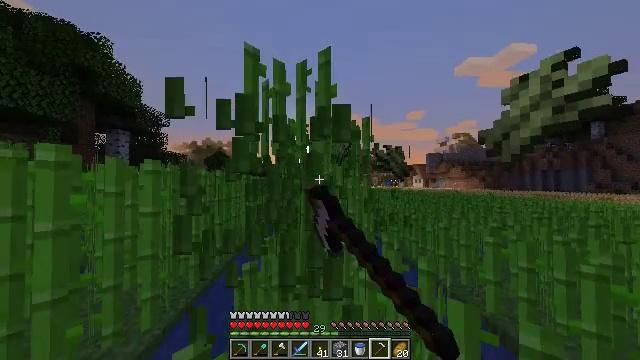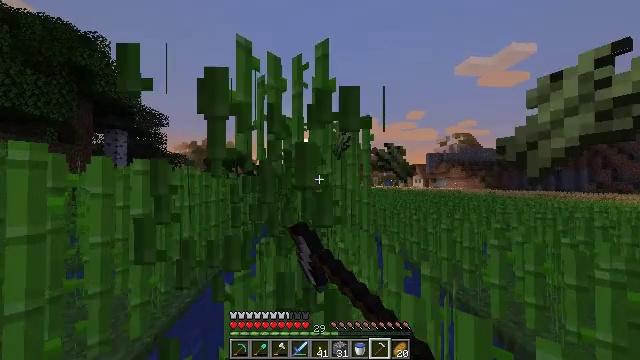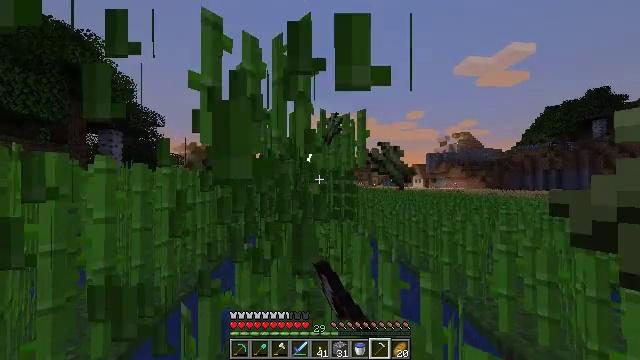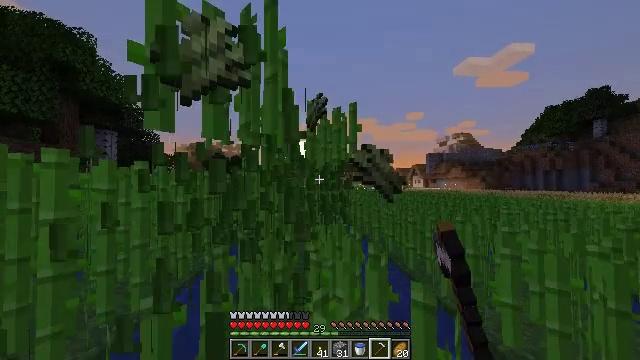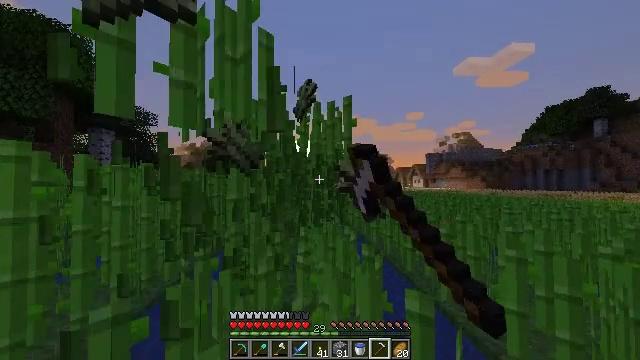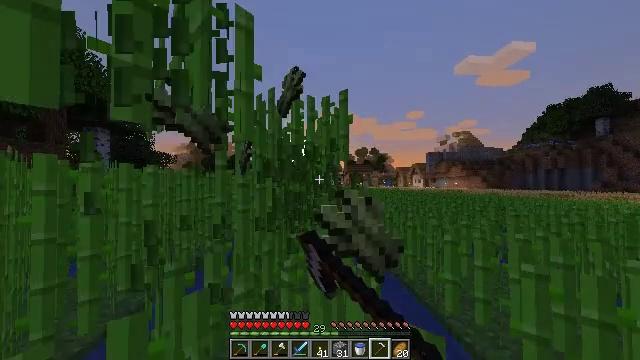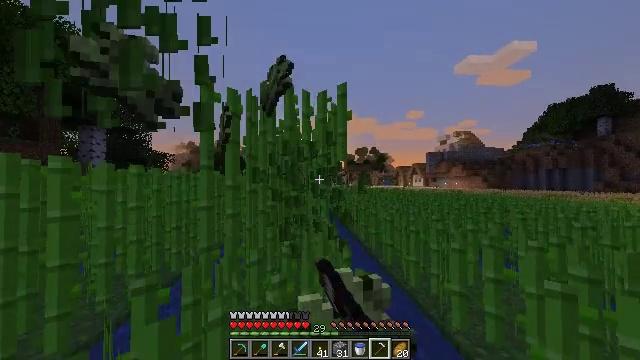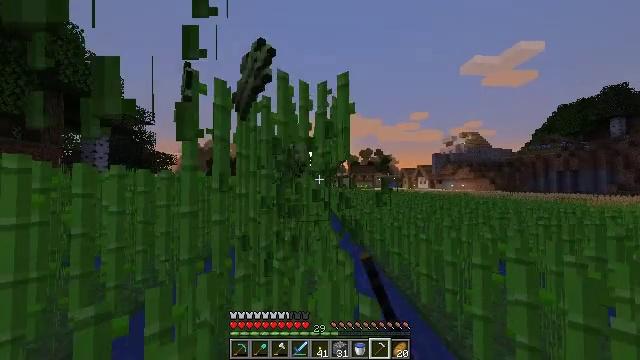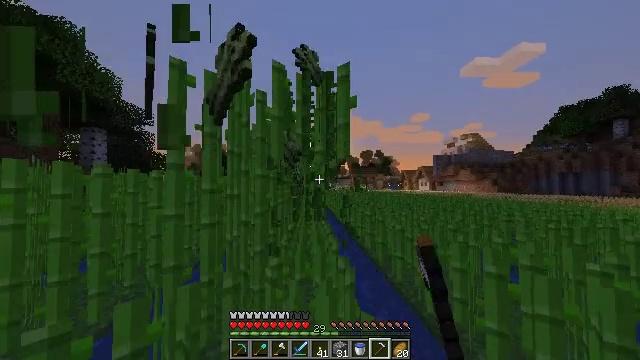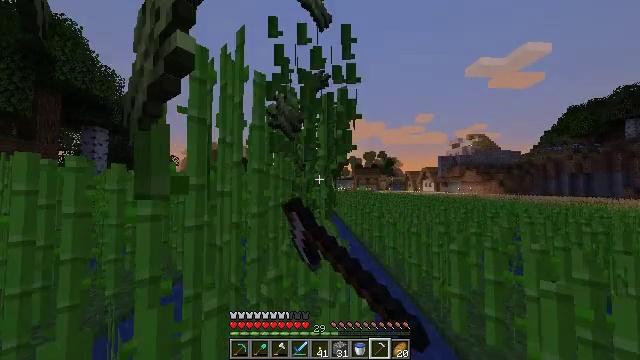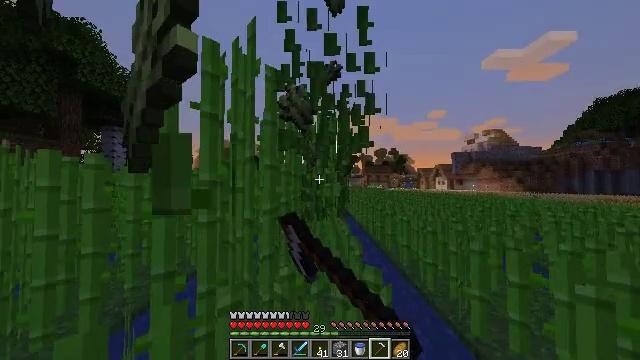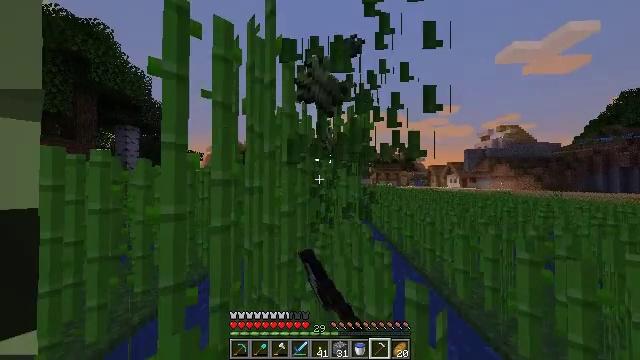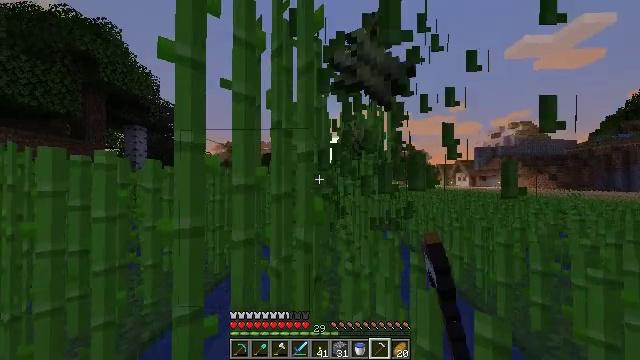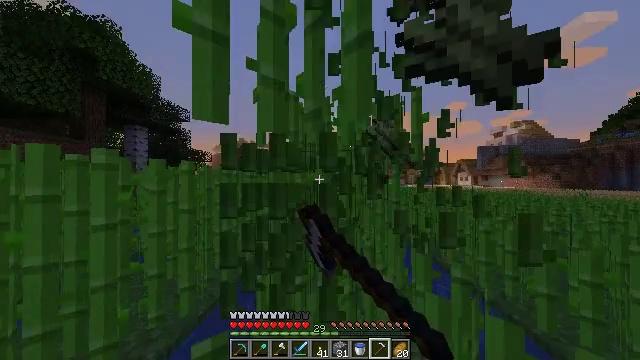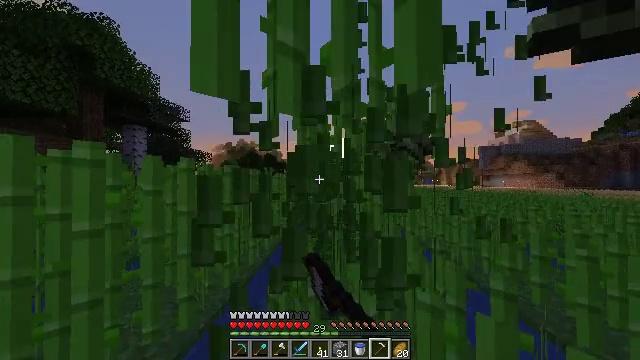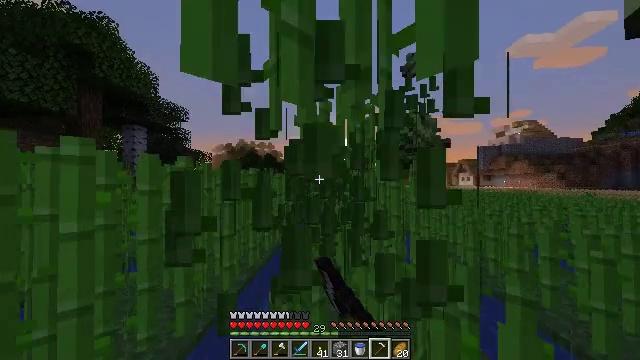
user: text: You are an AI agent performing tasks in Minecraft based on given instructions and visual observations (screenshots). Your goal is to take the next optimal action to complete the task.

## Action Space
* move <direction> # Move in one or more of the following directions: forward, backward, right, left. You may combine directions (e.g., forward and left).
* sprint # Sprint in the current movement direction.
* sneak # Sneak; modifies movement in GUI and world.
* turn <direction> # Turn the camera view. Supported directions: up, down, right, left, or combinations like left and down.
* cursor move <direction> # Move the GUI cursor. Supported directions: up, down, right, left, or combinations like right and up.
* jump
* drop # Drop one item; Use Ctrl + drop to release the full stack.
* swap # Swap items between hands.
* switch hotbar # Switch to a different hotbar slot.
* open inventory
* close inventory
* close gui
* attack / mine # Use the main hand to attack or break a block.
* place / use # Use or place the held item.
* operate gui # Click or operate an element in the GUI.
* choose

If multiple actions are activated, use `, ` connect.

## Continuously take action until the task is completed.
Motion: motion action
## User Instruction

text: Gather sugar cane for crafting.
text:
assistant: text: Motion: move forward and move right, sprint, attack / mine
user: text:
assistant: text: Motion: move forward and move right, sprint, attack / mine
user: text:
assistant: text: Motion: move forward and move right, sprint, attack / mine
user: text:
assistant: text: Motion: move forward, sprint, attack / mine
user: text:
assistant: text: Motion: move forward, sprint, attack / mine
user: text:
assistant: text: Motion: move forward, sprint, attack / mine
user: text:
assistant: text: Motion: move forward, sprint, turn left, attack / mine
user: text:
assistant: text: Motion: move forward, sprint, attack / mine
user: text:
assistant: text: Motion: move forward and move left, sprint, attack / mine
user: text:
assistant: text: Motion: move forward and move left, sprint, turn left, attack / mine
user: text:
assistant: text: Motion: move forward and move left, sprint, turn left, attack / mine
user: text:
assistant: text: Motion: move forward and move left, sprint, turn left, attack / mine
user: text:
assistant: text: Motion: move forward and move left, sprint, attack / mine
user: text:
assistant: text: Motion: move forward, sprint, attack / mine
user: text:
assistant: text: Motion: move forward, sprint, attack / mine
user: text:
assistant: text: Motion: move forward and move right, sprint, turn right, attack / mine
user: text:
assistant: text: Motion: move forward and move right, sprint, turn right, attack / mine
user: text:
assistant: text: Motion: move forward and move right, sprint, turn right, attack / mine
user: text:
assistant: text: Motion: move forward and move right, sprint, attack / mine
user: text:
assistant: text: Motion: move forward, sprint, attack / mine
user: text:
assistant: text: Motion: move forward, sprint, attack / mine
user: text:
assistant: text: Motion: move forward, sprint, attack / mine
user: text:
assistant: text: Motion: move forward, sprint, attack / mine
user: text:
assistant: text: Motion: move forward, sprint, attack / mine
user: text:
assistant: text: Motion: move forward and move left, sprint, attack / mine
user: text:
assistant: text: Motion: move forward and move left, sprint, attack / mine
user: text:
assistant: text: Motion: move forward and move left, sprint, attack / mine
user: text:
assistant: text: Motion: move forward and move left, sprint, attack / mine
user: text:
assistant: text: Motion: move forward and move left, sprint, attack / mine
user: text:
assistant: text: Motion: move forward, sprint, attack / mine